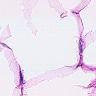
Metastatic tissue present: no